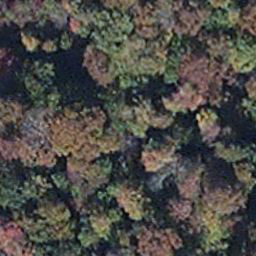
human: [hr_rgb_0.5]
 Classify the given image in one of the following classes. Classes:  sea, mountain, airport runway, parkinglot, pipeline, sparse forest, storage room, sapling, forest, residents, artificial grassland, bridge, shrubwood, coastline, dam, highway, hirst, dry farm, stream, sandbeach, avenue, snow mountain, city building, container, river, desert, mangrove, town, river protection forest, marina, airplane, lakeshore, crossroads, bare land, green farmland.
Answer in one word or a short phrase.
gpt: mangrove